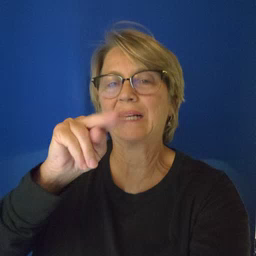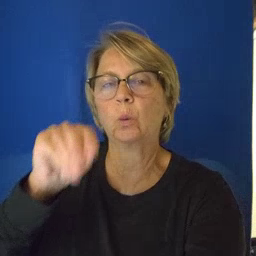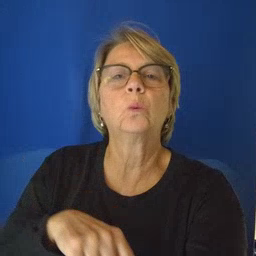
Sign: into